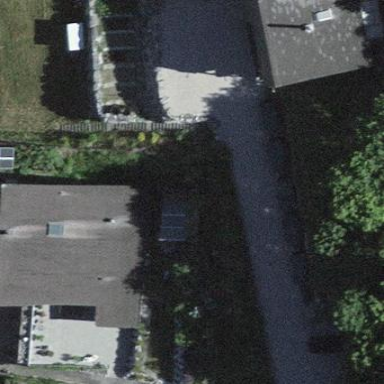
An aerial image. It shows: Residential building.